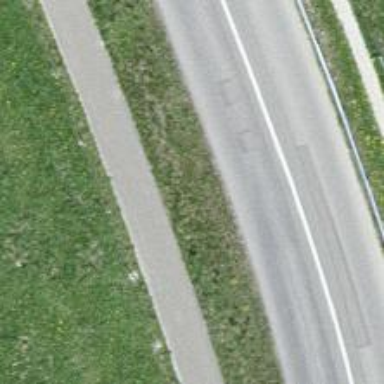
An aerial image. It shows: Asphalt cycleway.